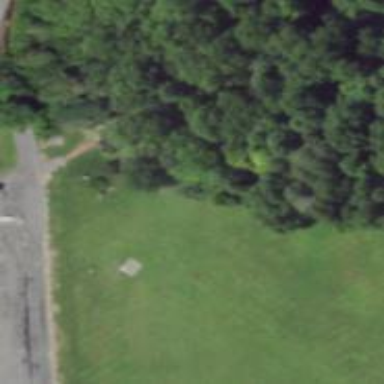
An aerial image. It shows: Disc golf hole.